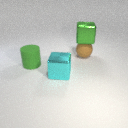
large brown rubber sphere to the right of large green rubber cylinder